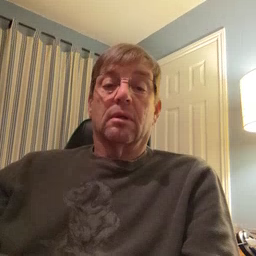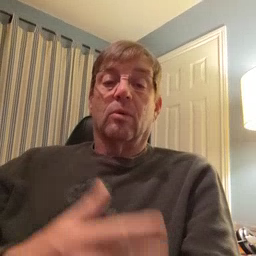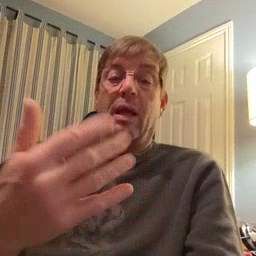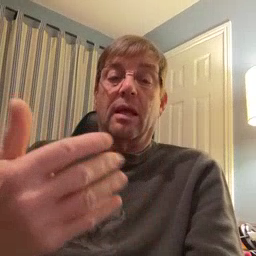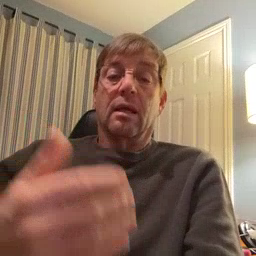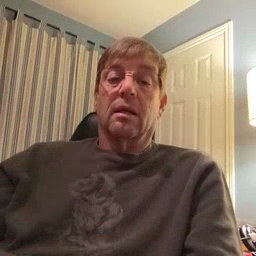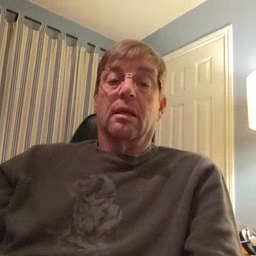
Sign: wait